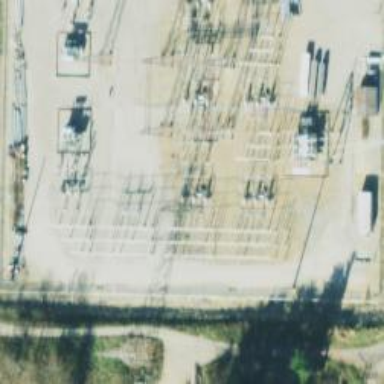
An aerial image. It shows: Switch for power supply.